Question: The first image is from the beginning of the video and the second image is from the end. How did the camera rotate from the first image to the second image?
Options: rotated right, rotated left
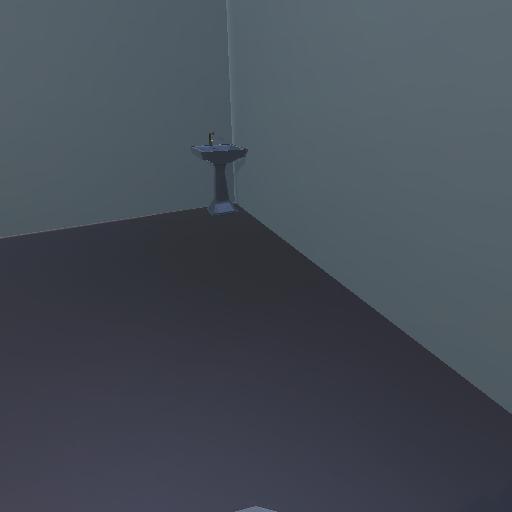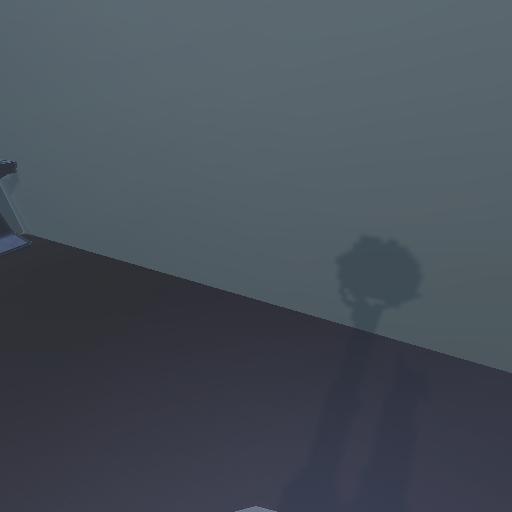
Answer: rotated right